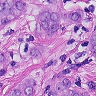
Metastatic tissue present: yes